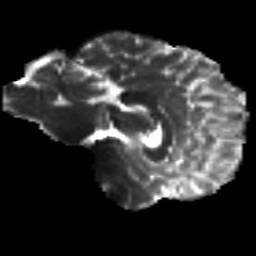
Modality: T2w
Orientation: sagittal
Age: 31
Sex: male
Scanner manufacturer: siemens
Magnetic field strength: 3 T
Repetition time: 8.8 s
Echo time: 0.085 s